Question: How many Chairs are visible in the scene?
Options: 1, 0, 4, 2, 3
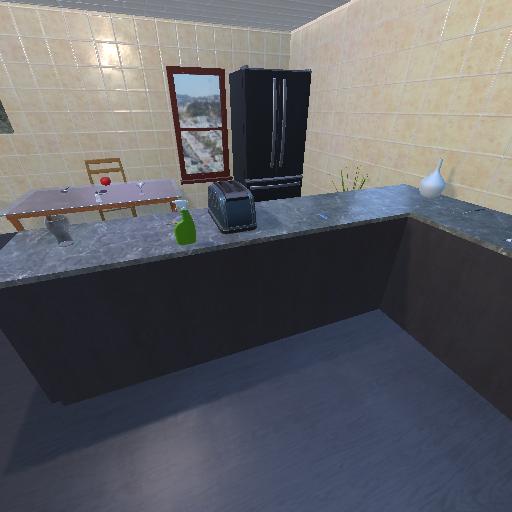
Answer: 1